Question: I want to align my two of my components to the top left corner of the window.
'''
import java.awt.BorderLayout;
import java.awt.Font;
import java.awt.GridBagConstraints;
import java.awt.GridBagLayout;
import java.awt.Insets;
import javax.swing.JFrame;
import javax.swing.JLabel;
import javax.swing.JPanel;
import javax.swing.SwingConstants;
import javax.swing.border.EmptyBorder;
public class MainFrame extends JFrame {
public MainFrame() {
JPanel mainPanel = new JPanel(new BorderLayout());
JPanel gridbagPanel = new JPanel();
this.setLayout(new BorderLayout());
gridbagPanel.setLayout(new GridBagLayout());
GridBagConstraints gc = new GridBagConstraints();
JLabel nameLabel = new JLabel(player.getName());
nameLabel.setHorizontalAlignment(SwingConstants.CENTER);
nameLabel.setFont(new Font("Serif",Font.PLAIN,24));
mainPanel.add(nameLabel, BorderLayout.NORTH);
JLabel money = new JLabel("Pinigai: "+new Integer(player.getMoney()).toString());
gc.gridx = 0;
gc.gridy = 0;
gc.anchor = GridBagConstraints.PAGE_START;
gc.insets = new Insets(2,0,0,2);
gridbagPanel.add(money,gc);
JLabel job = new JLabel("Darbas: "+new Integer(player.getSkin()).toString());
gc.gridx = 0;
gc.gridy = 1;
gc.insets = new Insets(2,0,0,2);
gc.anchor = GridBagConstraints.LINE_START;
gridbagPanel.add(job, gc);
mainPanel.setBorder(new EmptyBorder(10,10,10,10));
mainPanel.add(gridbagPanel,BorderLayout.WEST);
add(mainPanel);
getContentPane().revalidate();
}
'''
}
It currently looks like this:
And I would like the lines with numbers in the top left corner.
Note that I'm aware that both JFrame("this" class) and the mainPanel are using BorderLayouts.
Another non-related question: When should I create a new 'GridBagConstraints' object? Why can't I just store one in a private instance variable for all usage needed?
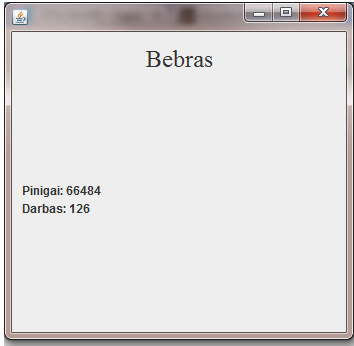
Answer: The beauty of 'GridBagLayout', is that column/row sizes are not fixed (ie, not every row/column has to be the same size, like in 'GridLayout')
You can "encourage" certain components to occupy more space within their given area then others.
Things like 'weightx' and 'weighty' describe how much of the available space a row/column should occupy. Add in the 'NORTHWEST' 'anchor' constraint and you should begin to see the desired effect.

'''
import java.awt.BorderLayout;
import java.awt.EventQueue;
import java.awt.Font;
import java.awt.GridBagConstraints;
import java.awt.GridBagLayout;
import java.awt.Insets;
import javax.swing.JFrame;
import javax.swing.JLabel;
import javax.swing.JPanel;
import javax.swing.SwingConstants;
import javax.swing.UIManager;
import javax.swing.UnsupportedLookAndFeelException;
import javax.swing.border.EmptyBorder;
public class MainFrame extends JFrame {
public static void main(String[] args) {
EventQueue.invokeLater(new Runnable() {
@Override
public void run() {
try {
UIManager.setLookAndFeel(UIManager.getSystemLookAndFeelClassName());
} catch (ClassNotFoundException | InstantiationException | IllegalAccessException | UnsupportedLookAndFeelException ex) {
}
JFrame frame = new MainFrame();
frame.setDefaultCloseOperation(JFrame.EXIT_ON_CLOSE);
frame.pack();
frame.setLocationRelativeTo(null);
frame.setVisible(true);
}
});
}
public MainFrame() {
JPanel mainPanel = new JPanel(new BorderLayout());
JPanel gridbagPanel = new JPanel();
this.setLayout(new BorderLayout());
gridbagPanel.setLayout(new GridBagLayout());
GridBagConstraints gc = new GridBagConstraints();
JLabel nameLabel = new JLabel("Bebras");
nameLabel.setHorizontalAlignment(SwingConstants.CENTER);
nameLabel.setFont(new Font("Serif", Font.PLAIN, 24));
mainPanel.add(nameLabel, BorderLayout.NORTH);
JLabel money = new JLabel("Pinigai: " + new Integer(66484).toString());
gc.gridx = 0;
gc.gridy = 0;
gc.anchor = GridBagConstraints.NORTHWEST;
gc.insets = new Insets(2, 0, 0, 2);
gridbagPanel.add(money, gc);
JLabel job = new JLabel("Darbas: " + new Integer(126).toString());
gc.gridx = 0;
gc.gridy = 1;
gc.insets = new Insets(2, 0, 0, 2);
gc.anchor = GridBagConstraints.NORTHWEST;
gc.weightx = 1;
gc.weighty = 1;
gridbagPanel.add(job, gc);
mainPanel.setBorder(new EmptyBorder(10, 10, 10, 10));
mainPanel.add(gridbagPanel, BorderLayout.WEST);
add(mainPanel);
getContentPane().revalidate();
}
}
'''
Normally, I would add a "filler" component into the component, using it to push all the other components to where I want them, but this will come down to what it is you want to achieve.
Take a look at <URL> for more details